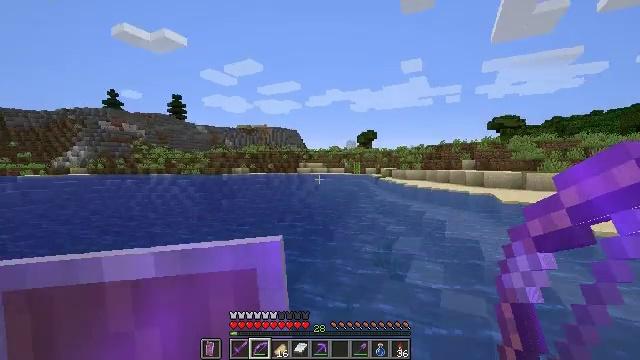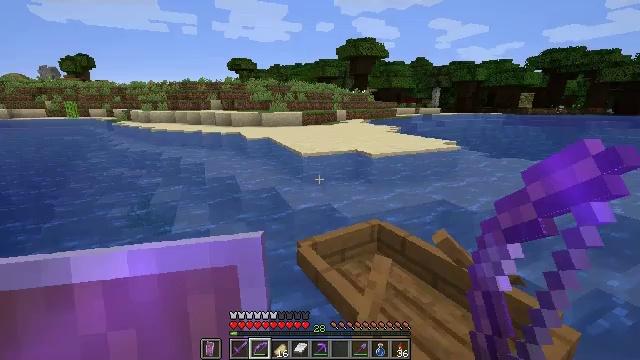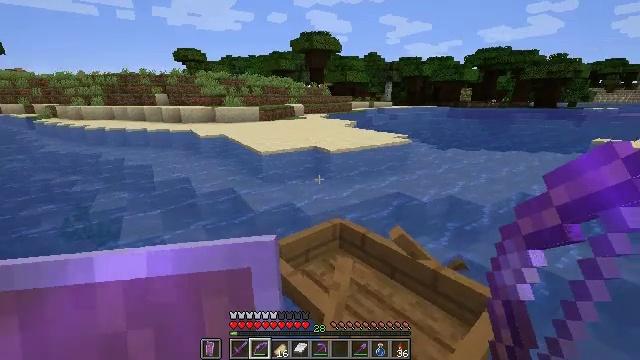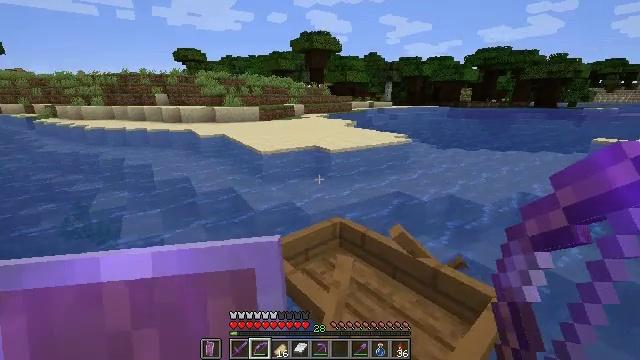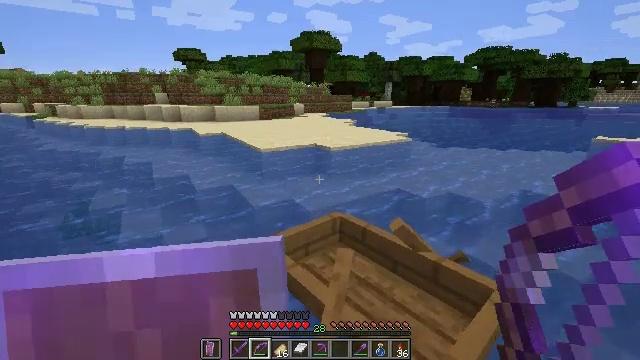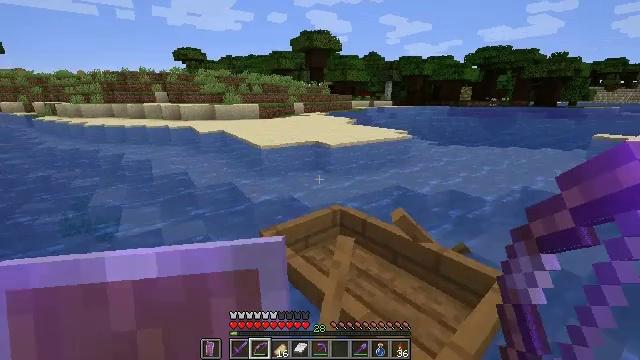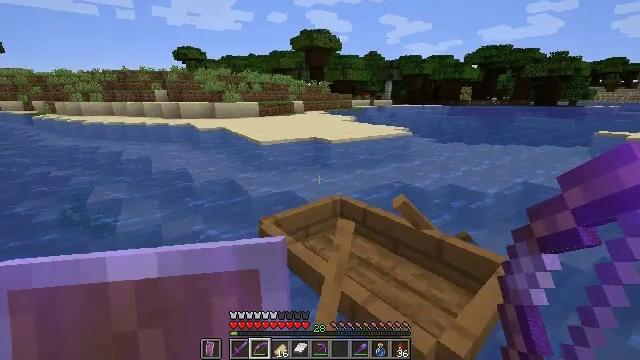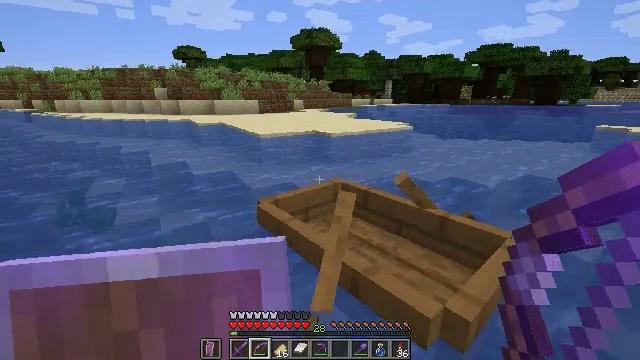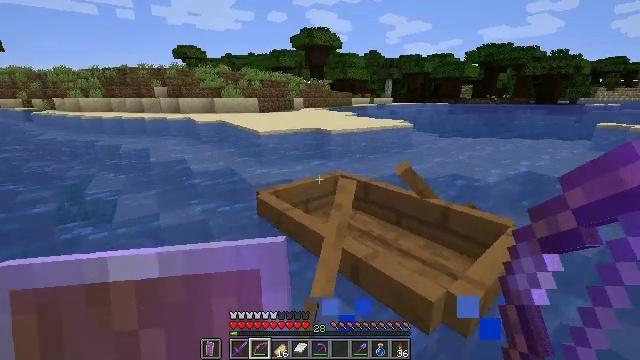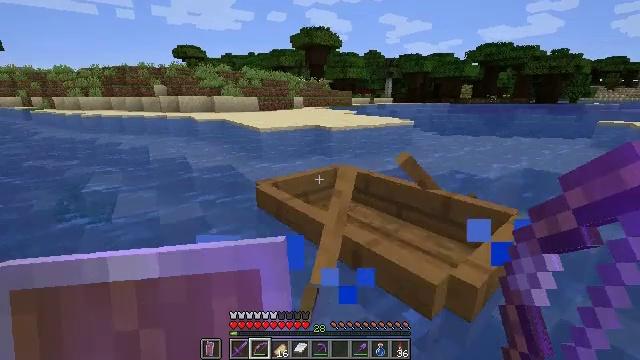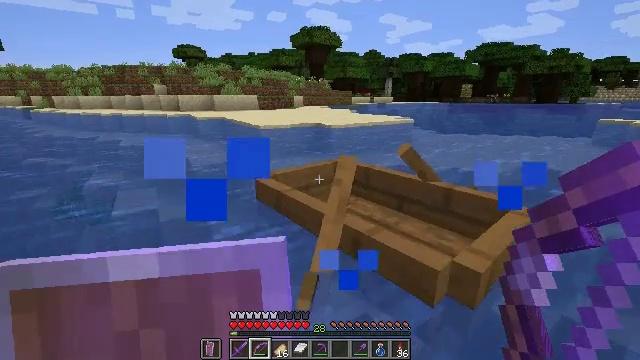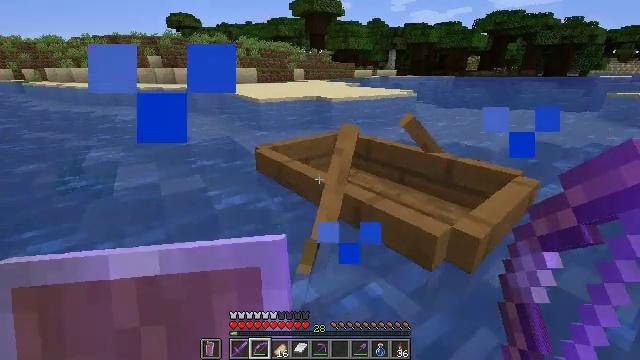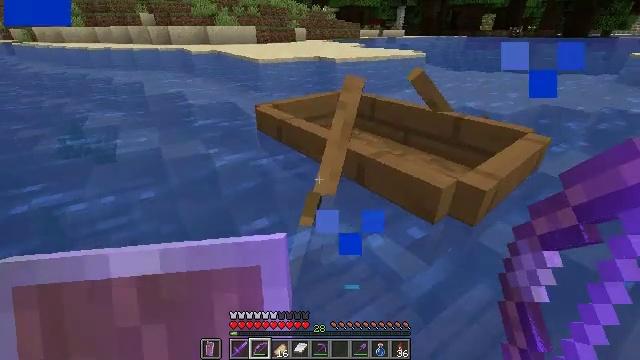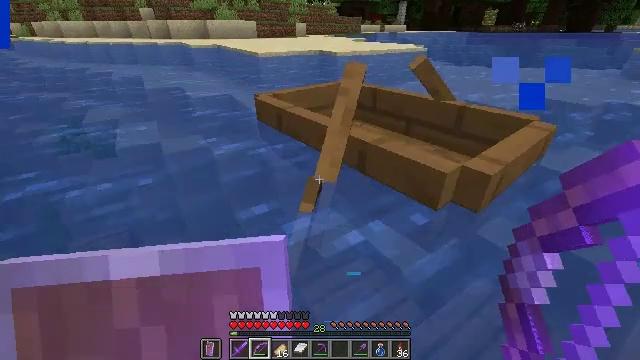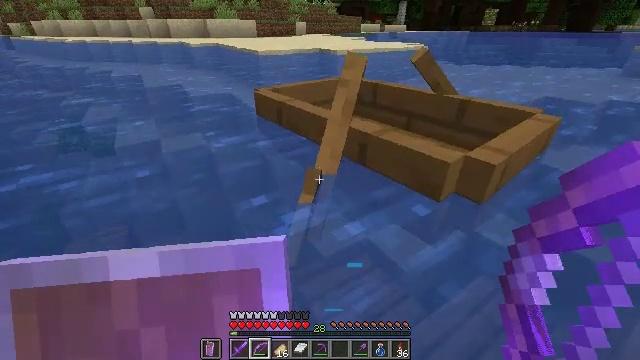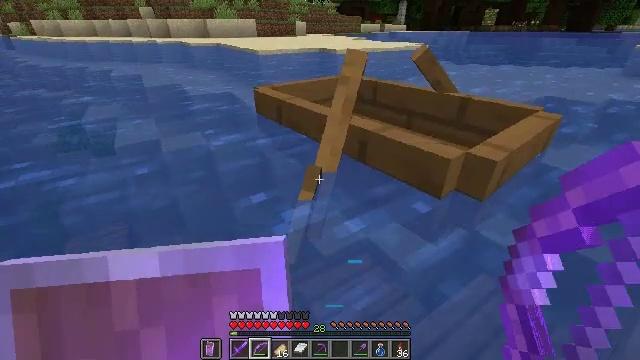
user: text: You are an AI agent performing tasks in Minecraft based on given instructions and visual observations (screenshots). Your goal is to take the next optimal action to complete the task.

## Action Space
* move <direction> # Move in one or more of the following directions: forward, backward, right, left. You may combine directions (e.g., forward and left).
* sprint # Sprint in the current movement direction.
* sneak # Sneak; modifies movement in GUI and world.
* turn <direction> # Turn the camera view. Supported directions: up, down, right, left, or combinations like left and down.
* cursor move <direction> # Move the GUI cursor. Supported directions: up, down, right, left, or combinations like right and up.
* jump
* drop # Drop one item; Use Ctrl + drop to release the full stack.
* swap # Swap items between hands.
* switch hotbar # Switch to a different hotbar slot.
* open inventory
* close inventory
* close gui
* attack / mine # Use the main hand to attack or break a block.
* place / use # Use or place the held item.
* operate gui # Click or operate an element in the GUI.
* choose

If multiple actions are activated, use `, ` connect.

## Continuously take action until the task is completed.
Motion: motion action
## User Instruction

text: Trim the tree by mining oak leaves.
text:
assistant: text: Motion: turn right and down
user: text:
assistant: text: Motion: turn right and down
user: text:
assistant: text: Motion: no_op
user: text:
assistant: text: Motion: no_op
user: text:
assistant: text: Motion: no_op
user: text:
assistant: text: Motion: no_op
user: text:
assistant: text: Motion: no_op
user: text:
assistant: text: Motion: no_op
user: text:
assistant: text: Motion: no_op
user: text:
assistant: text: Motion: no_op
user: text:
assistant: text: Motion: turn down
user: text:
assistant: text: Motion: turn down
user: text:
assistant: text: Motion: no_op
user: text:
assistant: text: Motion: no_op
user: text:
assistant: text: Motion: no_op
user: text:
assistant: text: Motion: no_op
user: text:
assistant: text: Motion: no_op
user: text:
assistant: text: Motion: no_op
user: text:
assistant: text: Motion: no_op
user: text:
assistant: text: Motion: no_op
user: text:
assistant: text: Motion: no_op
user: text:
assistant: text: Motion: no_op
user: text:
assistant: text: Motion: no_op
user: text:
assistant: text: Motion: no_op
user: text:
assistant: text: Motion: no_op
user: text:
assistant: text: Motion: no_op
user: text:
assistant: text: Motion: no_op
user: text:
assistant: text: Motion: no_op
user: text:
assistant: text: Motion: move forward
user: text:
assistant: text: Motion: move forward